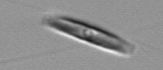
Label: pennate